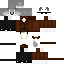
A male animal skin with medium skin, wearing brown long hair dressed in a brown jacket and black pants, featuring a closed mouth.